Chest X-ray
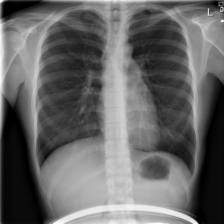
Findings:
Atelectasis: negative
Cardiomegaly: negative
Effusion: negative
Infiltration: negative
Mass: negative
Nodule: negative
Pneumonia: negative
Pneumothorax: negative
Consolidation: negative
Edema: negative
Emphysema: negative
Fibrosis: negative
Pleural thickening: negative
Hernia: negative